Question: I am using book "The AWK programming langauge" by Aho ,Kernighan ..
On page 20 they have given a program which doesn't work on my system.
emp.data is
'''
Beth 4.00 0
Dan 3.75 0
Kathy 4.00 10
Mark 5.00 20
Mary 5.50 22
Susie 4.25 18
'''
program they have given is
'''
awk '{ printf("%6.2f %s
" , $2*$3, $0) }' emp.data | sort
'''
and the output they have given is

But my output is
'''
0.00 Beth 4.00 0
0.00 Dan 3.75 0
100.00 Mark 5.00 20
121.00 Mary 5.50 22
40.00 Kathy 4.00 10
76.50 Susie 4.25 18
'''
so whats happening ?
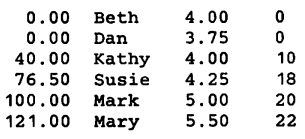
Answer: Try 'sort -n' at the end, to do a numerical sort. The default sort would put 10 before 2.